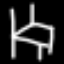
Label: chair